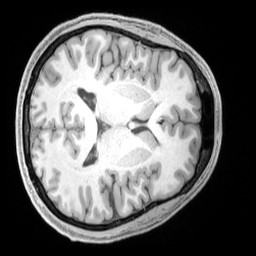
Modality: T1w
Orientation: axial
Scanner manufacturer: siemens
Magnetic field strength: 3 T
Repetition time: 2.4 s
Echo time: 0.00224 s